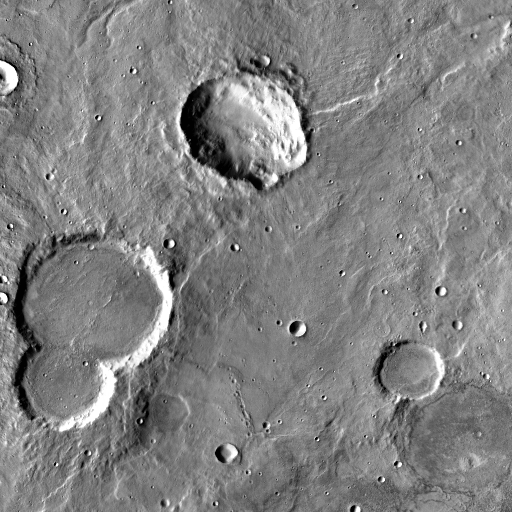
Crater classes present: Background, Other, Buried, Secondary